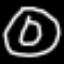
Label: donut